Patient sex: F
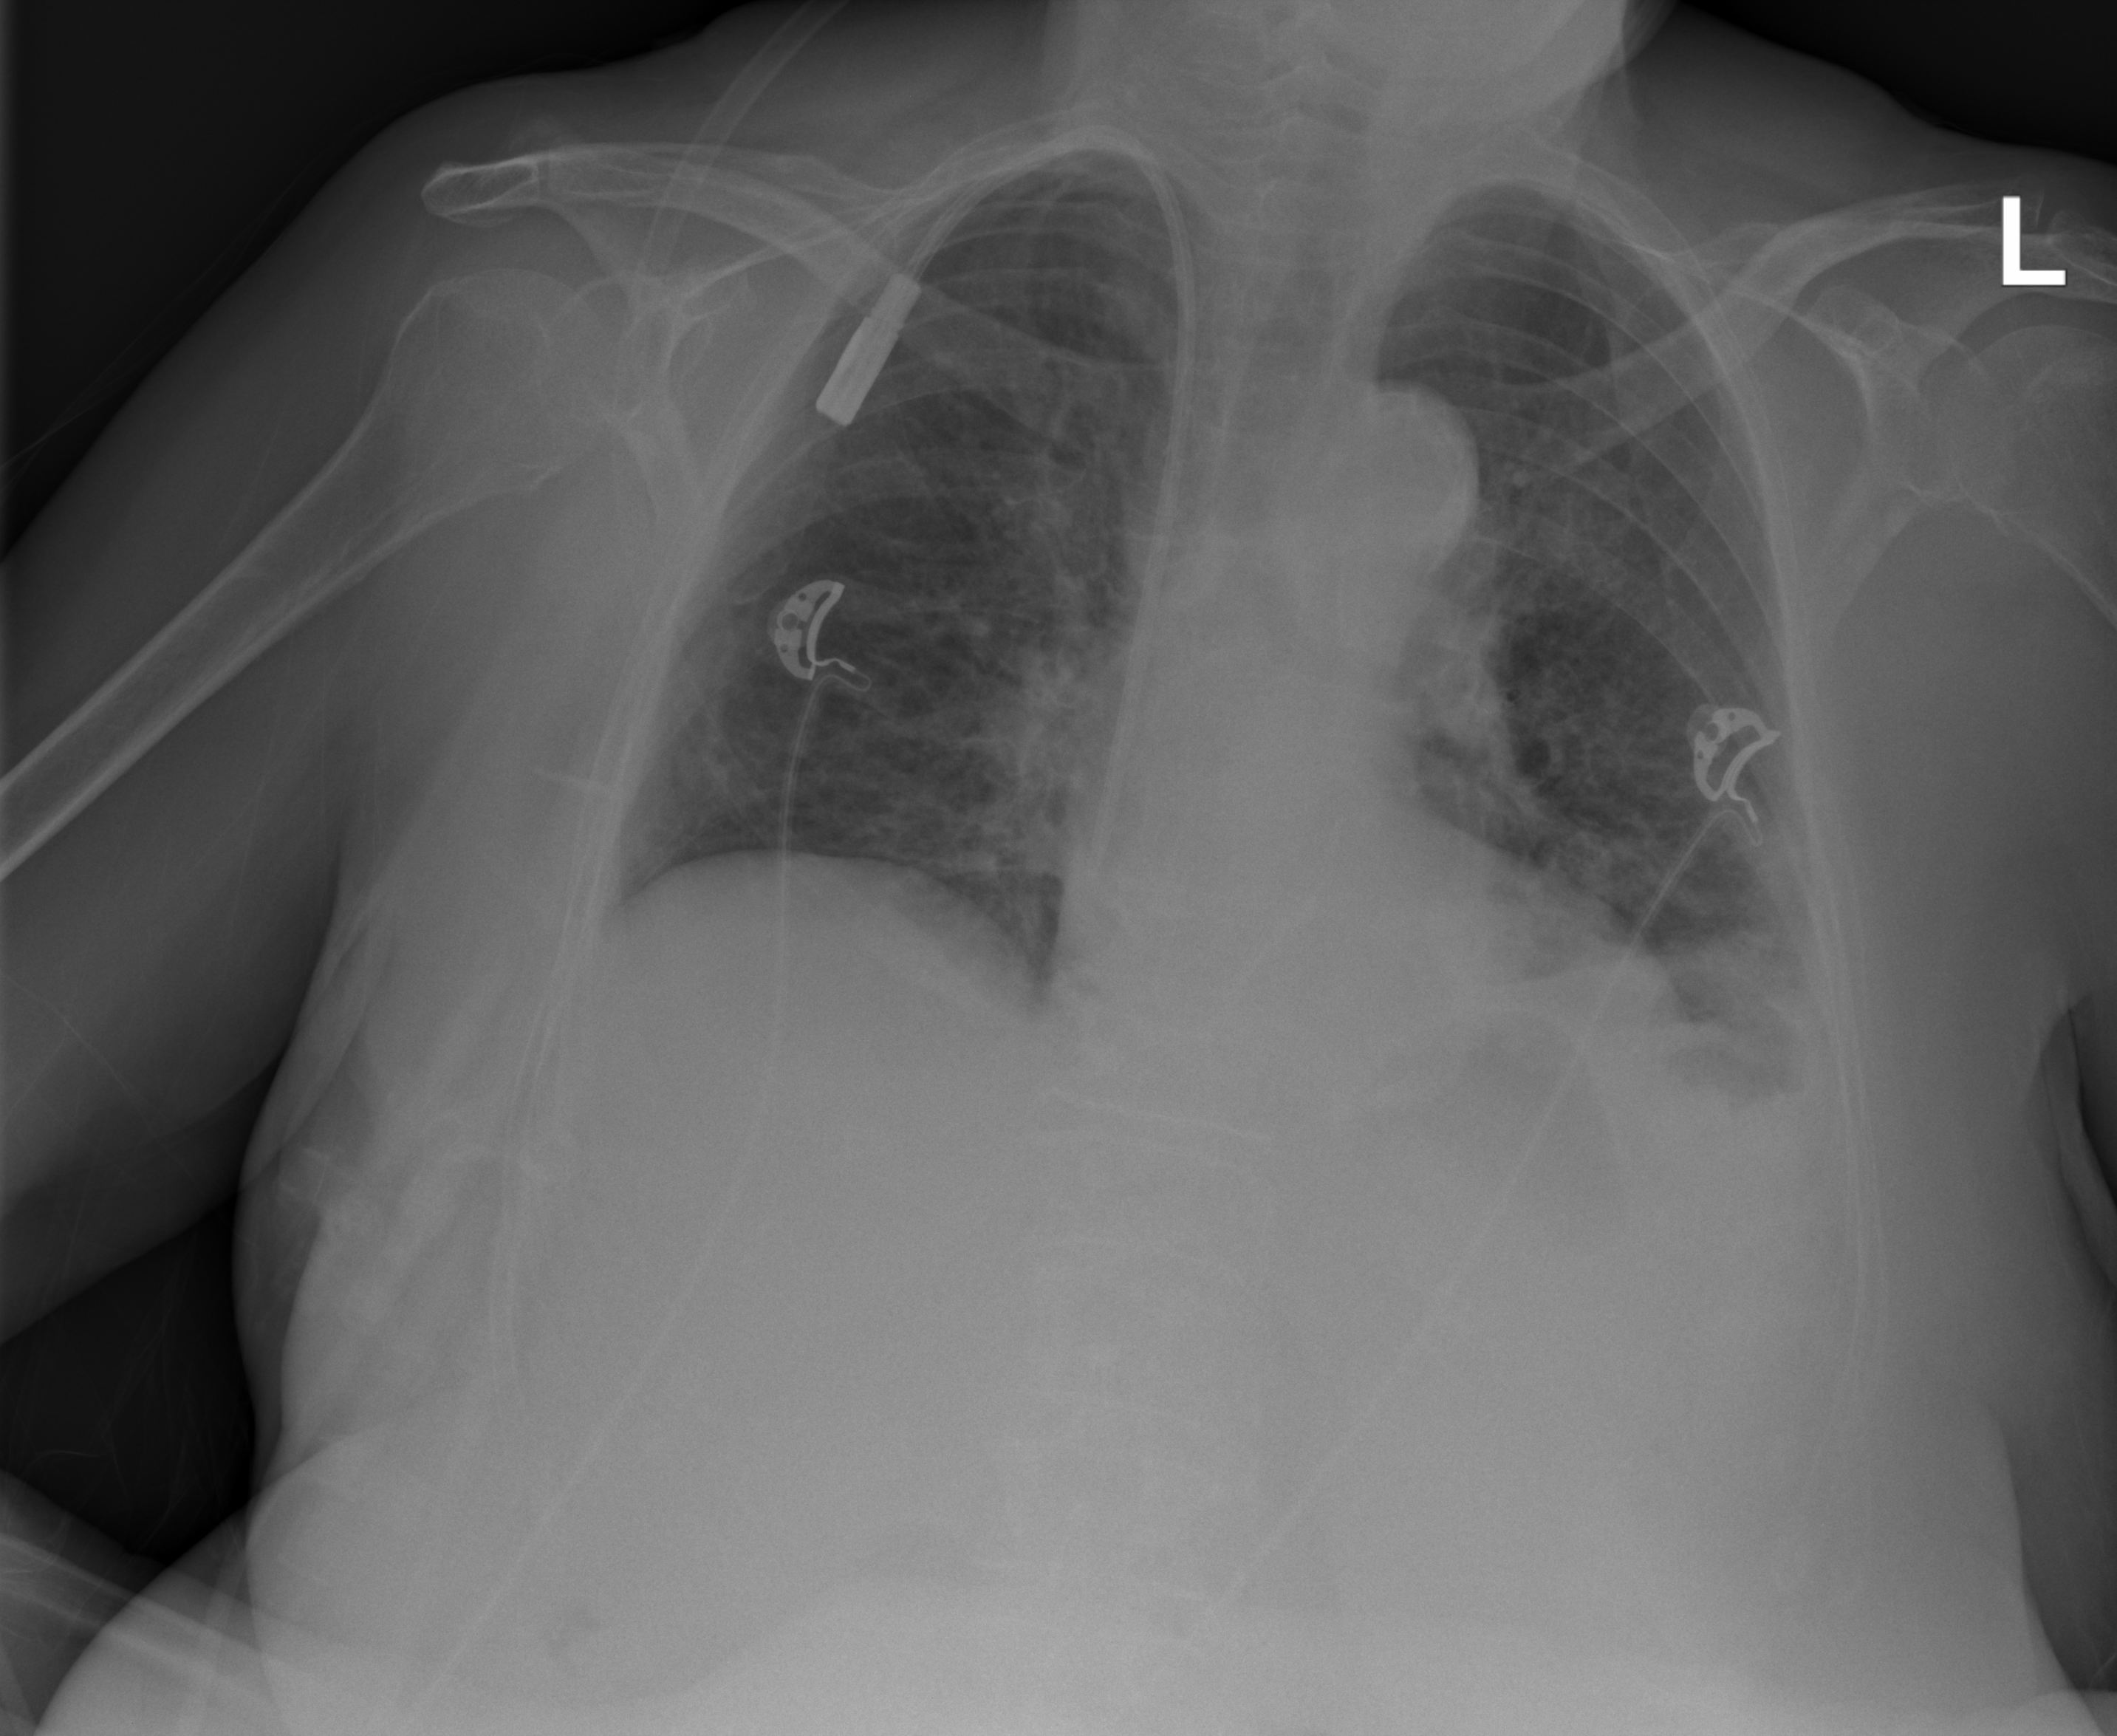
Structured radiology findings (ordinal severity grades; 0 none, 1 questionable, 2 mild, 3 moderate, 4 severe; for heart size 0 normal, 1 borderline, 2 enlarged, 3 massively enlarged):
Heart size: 0
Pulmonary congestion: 2
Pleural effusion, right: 0
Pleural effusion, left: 2
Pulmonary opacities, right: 1
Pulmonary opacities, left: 2
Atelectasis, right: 0
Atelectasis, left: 2